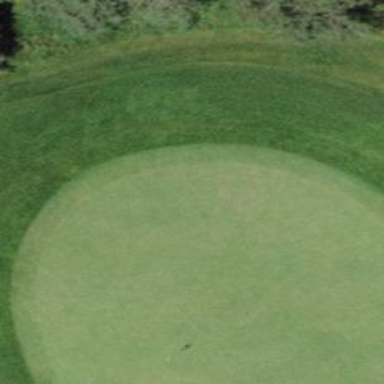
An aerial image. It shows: Golf hole.